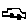
Label: car